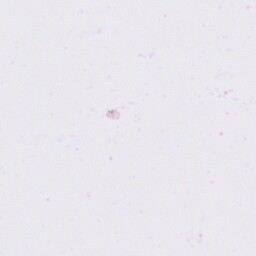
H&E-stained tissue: Lung